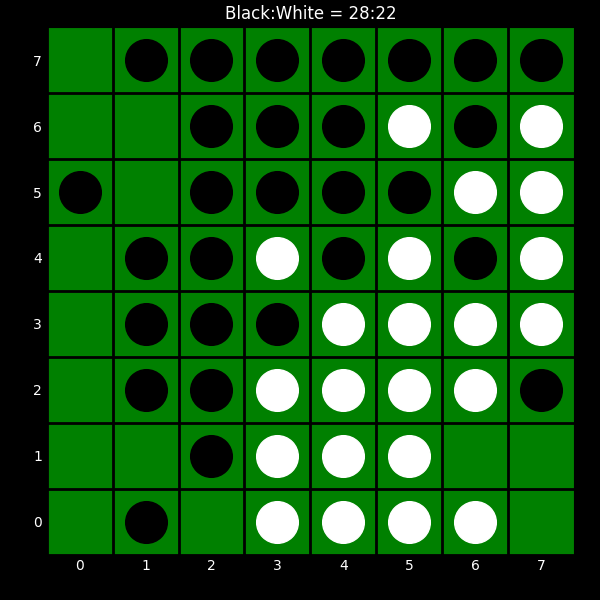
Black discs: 28
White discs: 22